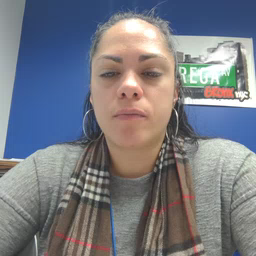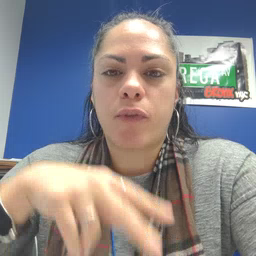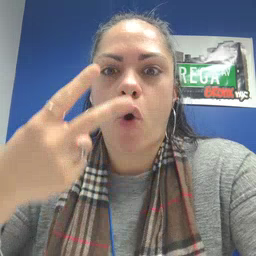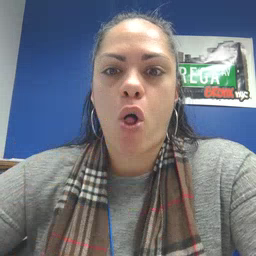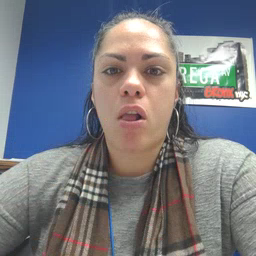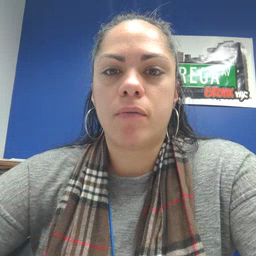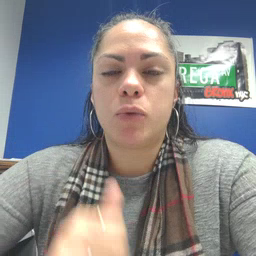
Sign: fall